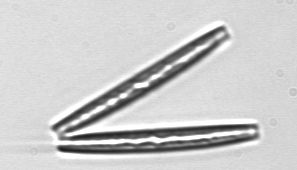
Label: Thalassionema